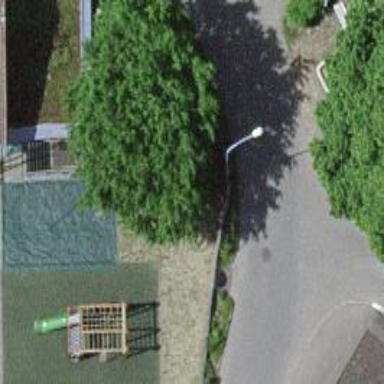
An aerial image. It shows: Street lamp serving as guidepost.